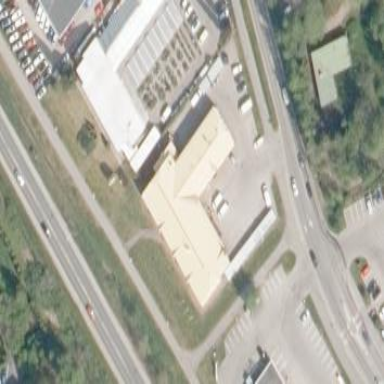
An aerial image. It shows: Commercial building.